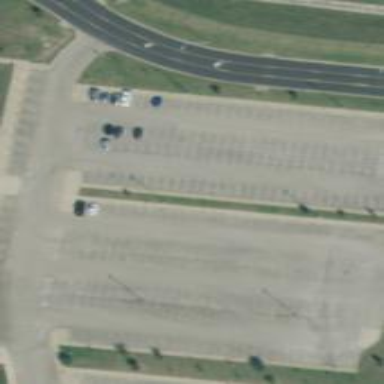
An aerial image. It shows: Paved parking area.